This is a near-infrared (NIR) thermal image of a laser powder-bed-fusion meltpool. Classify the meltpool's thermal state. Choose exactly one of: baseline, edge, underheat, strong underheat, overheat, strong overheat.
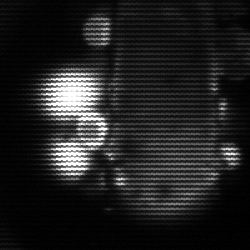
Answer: strong underheat